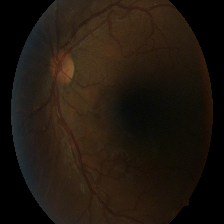
Diabetic retinopathy grade: Moderate